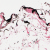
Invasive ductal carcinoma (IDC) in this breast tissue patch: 0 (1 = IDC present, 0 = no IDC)